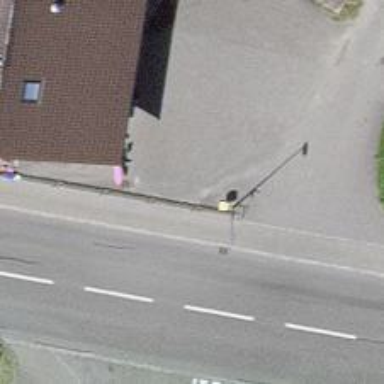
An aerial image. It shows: Post box.